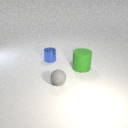
large green rubber cylinder in front of small blue metal cylinder